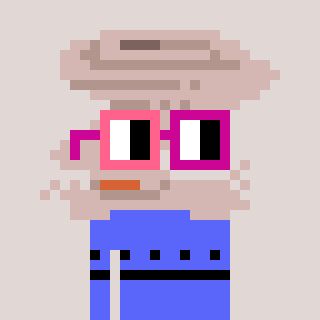
a pixel art character with square pink and red glasses, a tornado-shaped head and a purple-colored body on a warm background